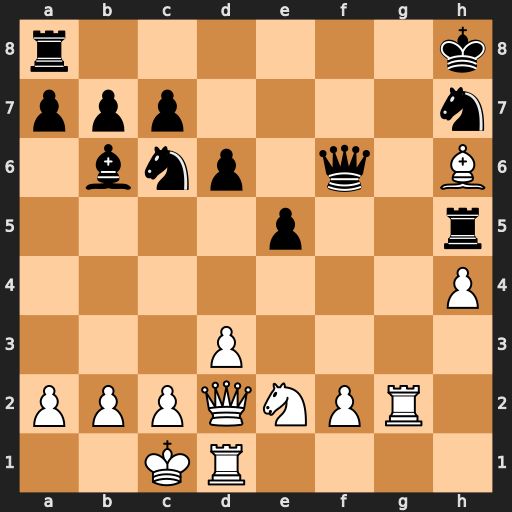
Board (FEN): r6k/ppp4n/1bnp1q1B/4p2r/7P/3P4/PPPQNPR1/2KR4
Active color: w
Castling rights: -
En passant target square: -
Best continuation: Bg7+ Qxg7 Rxg7 Kxg7 Ng3 Rxh4 Nf5+ Kf7 Nxh4